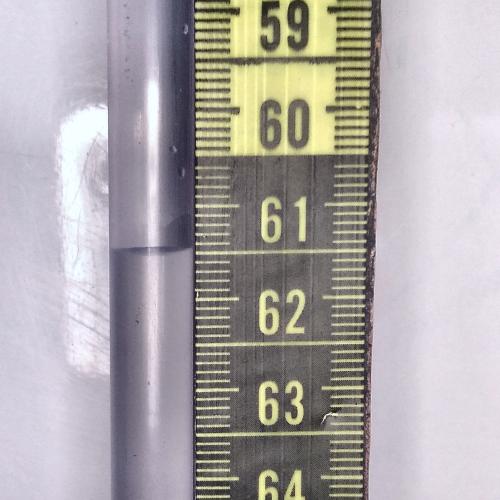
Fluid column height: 61.5 cm